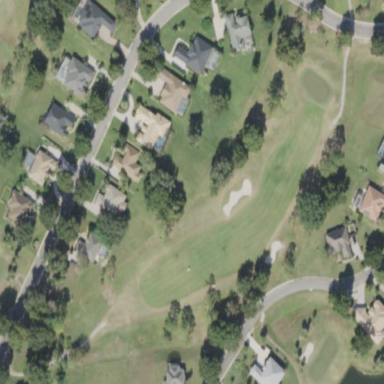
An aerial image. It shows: Golf course.